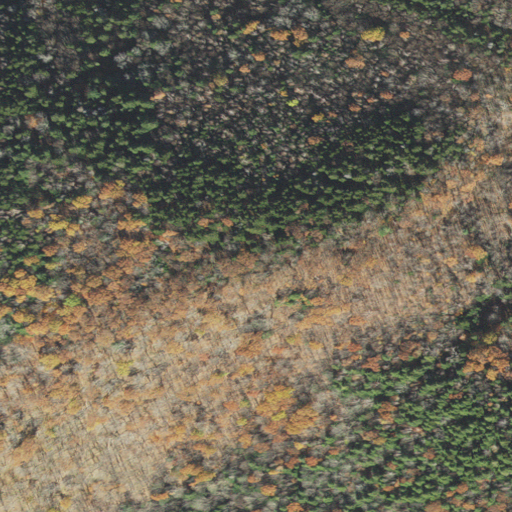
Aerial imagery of mountain in Vermont named Hosley Hill containing deciduous forest, mixed forest, and evergreen forest